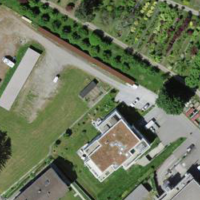
EUNIS habitat code: 54
Species observed at this site:
Fagus sylvatica